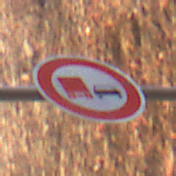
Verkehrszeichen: UeberholverbotKraftfahrzeuge
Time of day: MorningAfternoon
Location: Outdoor (Urban)
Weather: Clear
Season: NotSpecified
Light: Natural